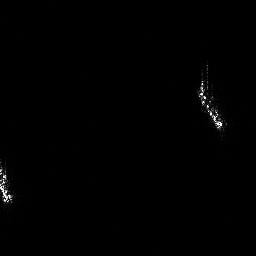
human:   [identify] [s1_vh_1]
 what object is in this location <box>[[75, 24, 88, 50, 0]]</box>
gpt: <ref>1 large ship at the right</ref>

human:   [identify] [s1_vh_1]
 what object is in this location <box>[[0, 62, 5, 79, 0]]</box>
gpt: <ref>1 medium ship at the bottom left</ref>